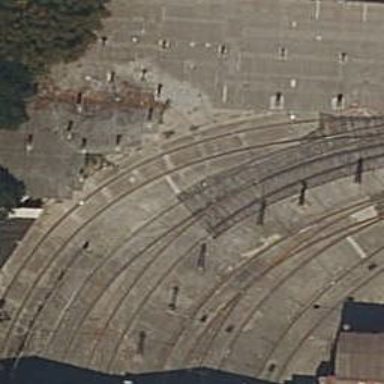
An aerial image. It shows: Yard with electrified contact line.